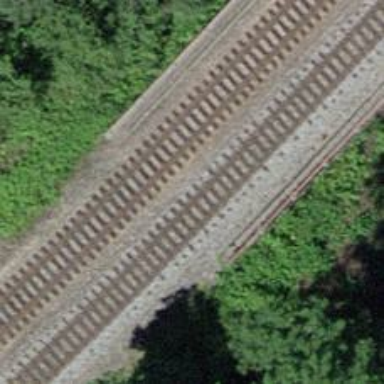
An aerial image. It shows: Bridge over single railway track.